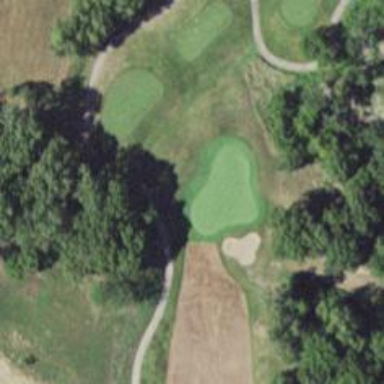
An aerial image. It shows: View of golf hole.